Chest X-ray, PA view. Patient: 34 years old, sex M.
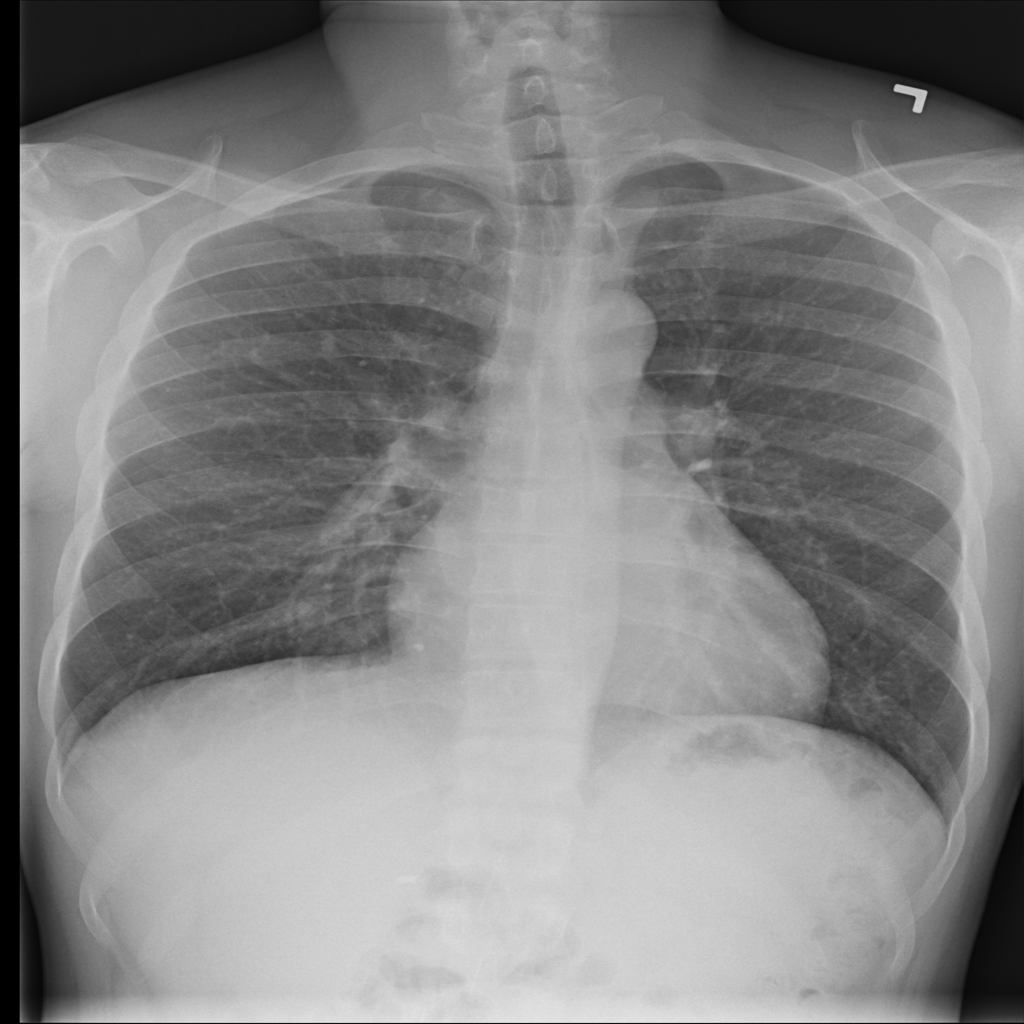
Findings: No Finding